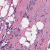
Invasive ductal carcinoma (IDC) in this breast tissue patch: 1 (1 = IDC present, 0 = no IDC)